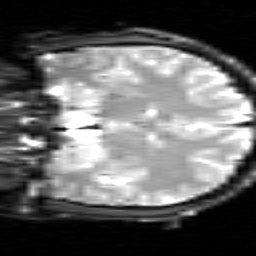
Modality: inplaneT2
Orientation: coronal
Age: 36
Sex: male